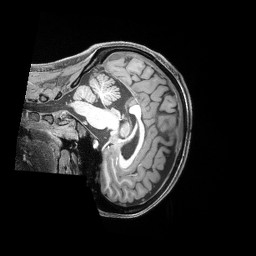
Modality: T1w
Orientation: sagittal
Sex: female
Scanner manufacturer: siemens
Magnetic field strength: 3 T
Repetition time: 2.4 s
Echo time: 0.00222 s